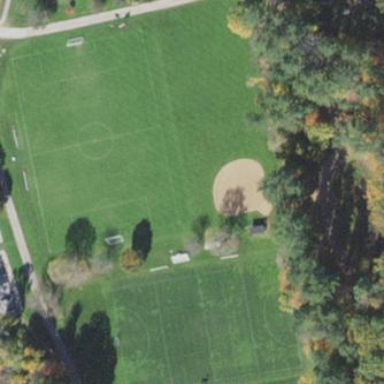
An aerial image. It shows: Softball pitch for leisure sports.